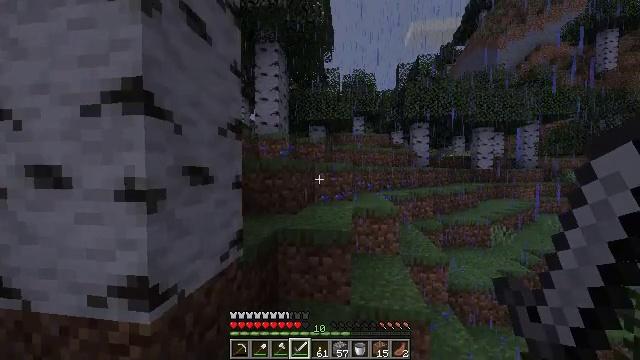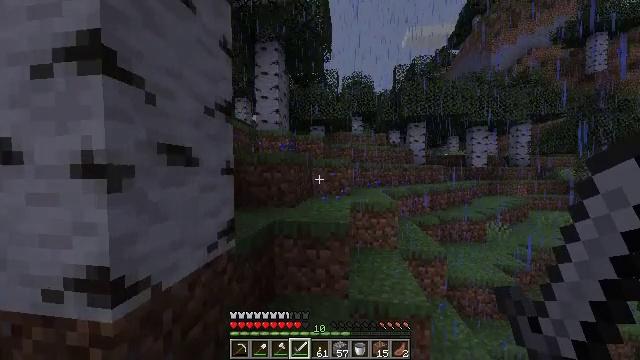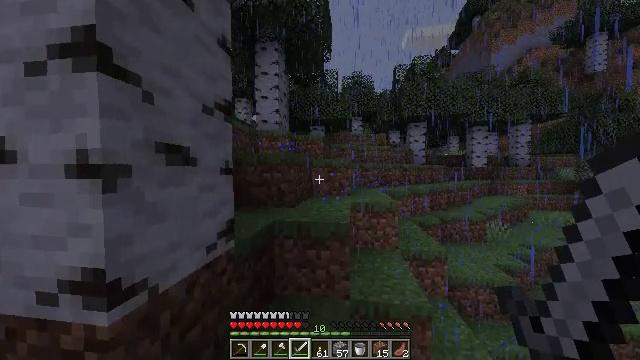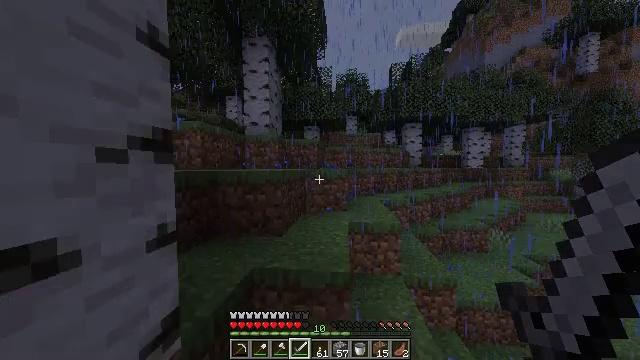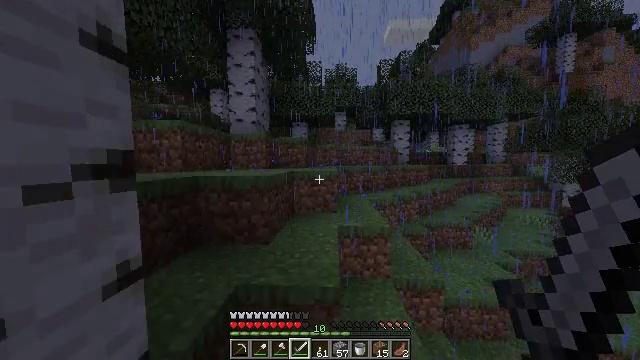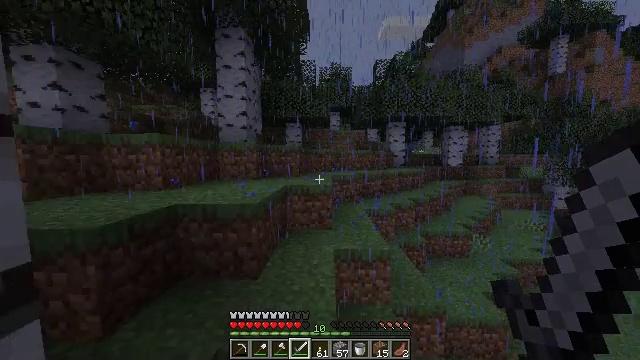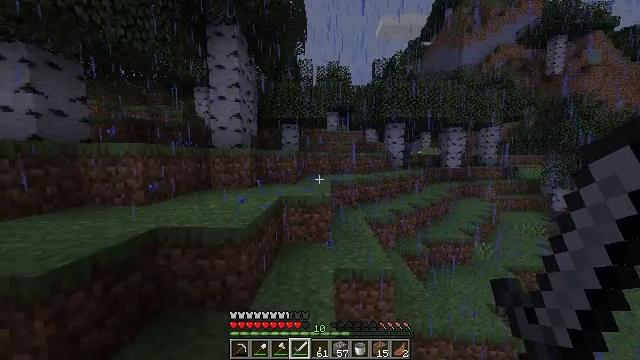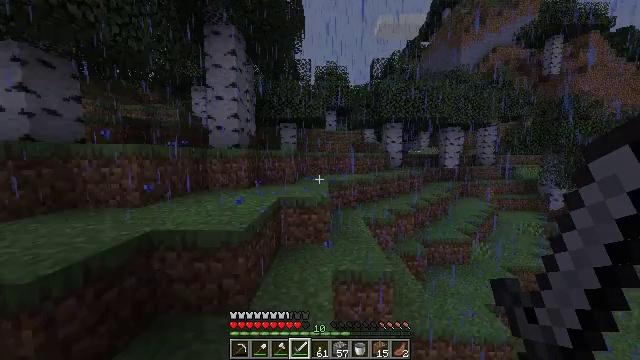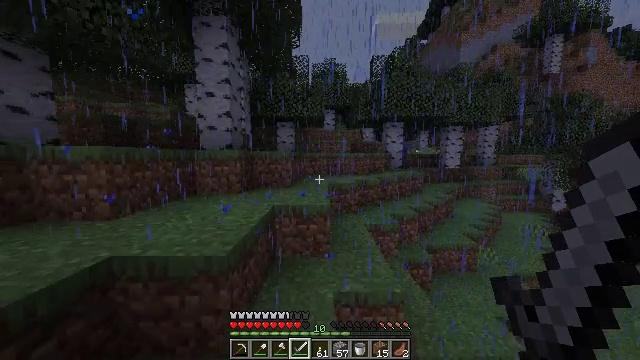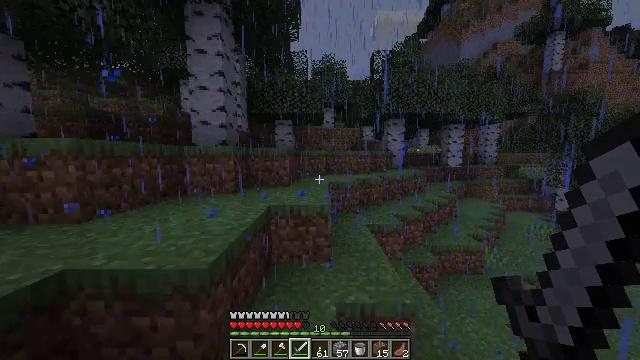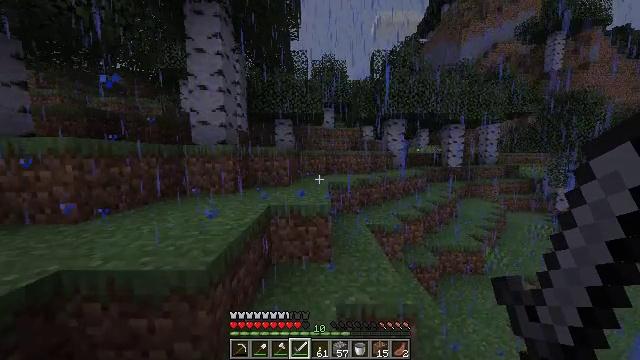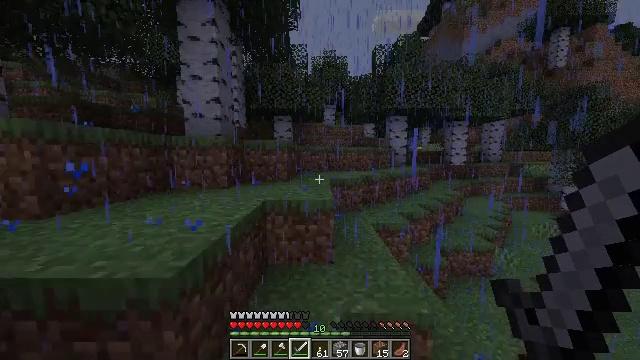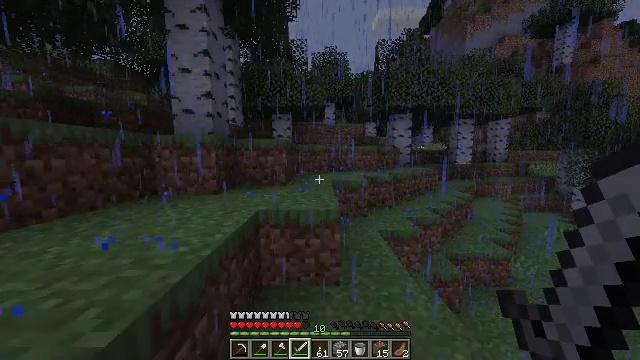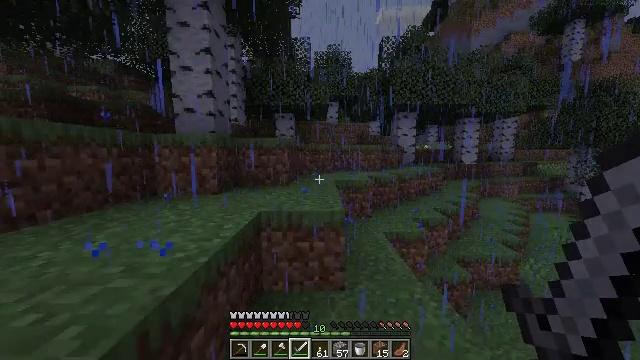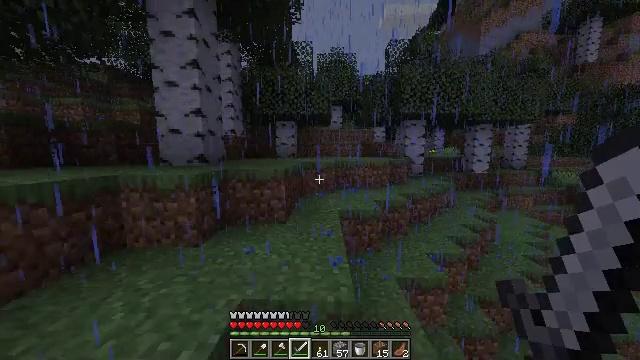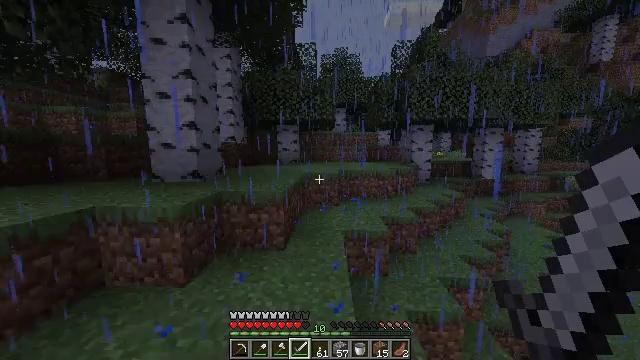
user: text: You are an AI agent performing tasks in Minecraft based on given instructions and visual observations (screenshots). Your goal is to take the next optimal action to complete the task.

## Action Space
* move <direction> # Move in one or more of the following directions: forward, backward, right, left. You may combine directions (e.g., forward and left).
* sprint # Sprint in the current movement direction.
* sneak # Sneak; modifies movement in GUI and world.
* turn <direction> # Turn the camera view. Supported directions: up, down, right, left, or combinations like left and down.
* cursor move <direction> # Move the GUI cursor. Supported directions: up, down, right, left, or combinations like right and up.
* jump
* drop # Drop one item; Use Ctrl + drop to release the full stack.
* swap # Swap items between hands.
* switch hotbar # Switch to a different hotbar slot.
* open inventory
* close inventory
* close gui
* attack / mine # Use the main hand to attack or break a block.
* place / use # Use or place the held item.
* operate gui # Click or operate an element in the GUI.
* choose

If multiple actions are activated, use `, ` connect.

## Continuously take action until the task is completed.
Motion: motion action
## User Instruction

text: Harvest birch leaves for decorations.
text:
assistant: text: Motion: move forward, sprint, jump
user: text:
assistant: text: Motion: move forward, sprint, jump
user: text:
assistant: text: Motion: move forward, sprint, turn right and down, jump
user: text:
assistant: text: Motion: move forward, sprint, turn right and down, jump
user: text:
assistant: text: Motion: move forward, sprint, turn right, jump
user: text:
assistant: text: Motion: move forward, sprint, jump
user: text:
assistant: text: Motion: move forward, sprint, jump
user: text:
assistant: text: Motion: move forward, sprint, jump
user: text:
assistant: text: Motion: move forward, sprint, jump
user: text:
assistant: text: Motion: move forward, sprint, jump
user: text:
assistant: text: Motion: move forward, sprint, jump
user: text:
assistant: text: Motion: move forward, sprint, jump
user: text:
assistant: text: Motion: move forward, sprint, jump
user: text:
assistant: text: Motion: move forward, sprint, jump
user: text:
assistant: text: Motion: move forward, sprint, jump
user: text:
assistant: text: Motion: move forward, sprint, jump
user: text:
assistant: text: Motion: move forward, sprint, jump
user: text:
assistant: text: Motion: move forward, sprint, jump
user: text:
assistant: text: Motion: move forward, sprint, jump
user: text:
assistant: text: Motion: move forward, sprint, jump
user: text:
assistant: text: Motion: move forward, sprint, jump
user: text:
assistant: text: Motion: move forward, sprint, jump
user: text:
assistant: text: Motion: move forward, sprint, jump
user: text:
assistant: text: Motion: move forward, sprint, jump
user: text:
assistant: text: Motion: move forward, sprint, jump
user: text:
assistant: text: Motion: move forward, sprint, turn left, jump
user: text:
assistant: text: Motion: move forward and move left, sprint, turn left, jump
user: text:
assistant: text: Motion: move forward and move left, sprint, turn left, jump
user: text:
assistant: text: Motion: move forward and move left, sprint, turn left, jump
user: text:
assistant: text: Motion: move forward and move left, sprint, turn left, jump